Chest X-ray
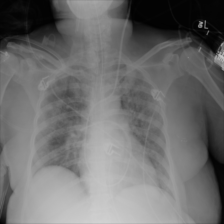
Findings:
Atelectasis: negative
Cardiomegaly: negative
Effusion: negative
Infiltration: positive
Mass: negative
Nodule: negative
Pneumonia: negative
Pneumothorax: negative
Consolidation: negative
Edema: negative
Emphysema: negative
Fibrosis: negative
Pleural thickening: negative
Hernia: negative